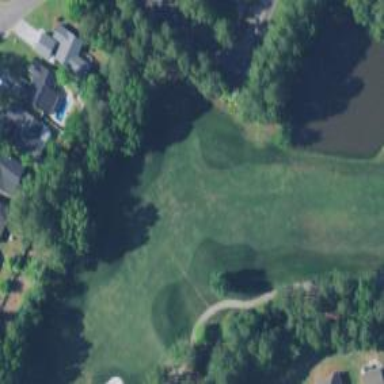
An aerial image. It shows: Golf hole.